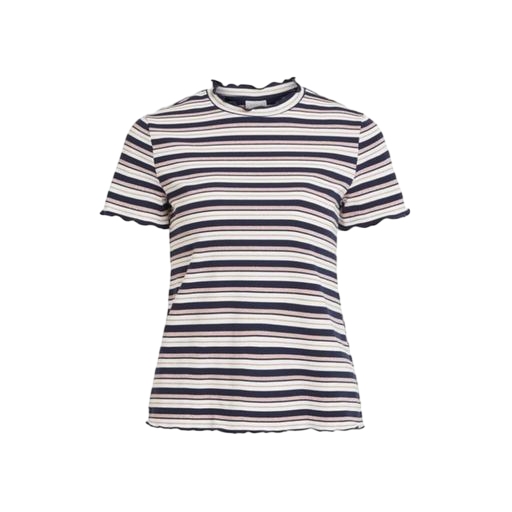
striped tight fitting tee, stripe tee, striped t-shirt, white background